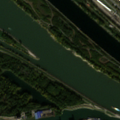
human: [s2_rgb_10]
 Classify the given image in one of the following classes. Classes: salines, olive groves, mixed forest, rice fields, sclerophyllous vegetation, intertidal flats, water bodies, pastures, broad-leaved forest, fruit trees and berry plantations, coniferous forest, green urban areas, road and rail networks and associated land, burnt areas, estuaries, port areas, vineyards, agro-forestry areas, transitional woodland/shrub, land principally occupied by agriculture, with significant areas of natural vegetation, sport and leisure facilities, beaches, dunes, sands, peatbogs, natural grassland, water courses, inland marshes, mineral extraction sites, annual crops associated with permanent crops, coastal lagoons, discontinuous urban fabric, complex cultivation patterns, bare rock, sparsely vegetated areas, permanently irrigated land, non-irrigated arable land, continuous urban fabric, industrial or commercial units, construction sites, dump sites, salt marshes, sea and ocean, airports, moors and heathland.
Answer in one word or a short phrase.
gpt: discontinuous urban fabric, industrial or commercial units, port areas, green urban areas, broad-leaved forest, water courses, water bodies